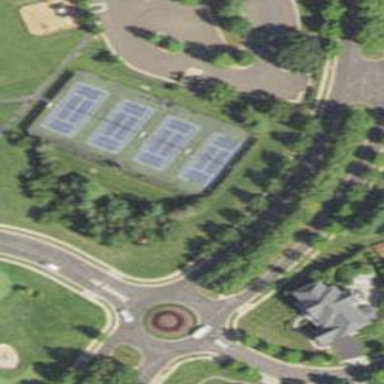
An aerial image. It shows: Tennis court in leisure pitch.